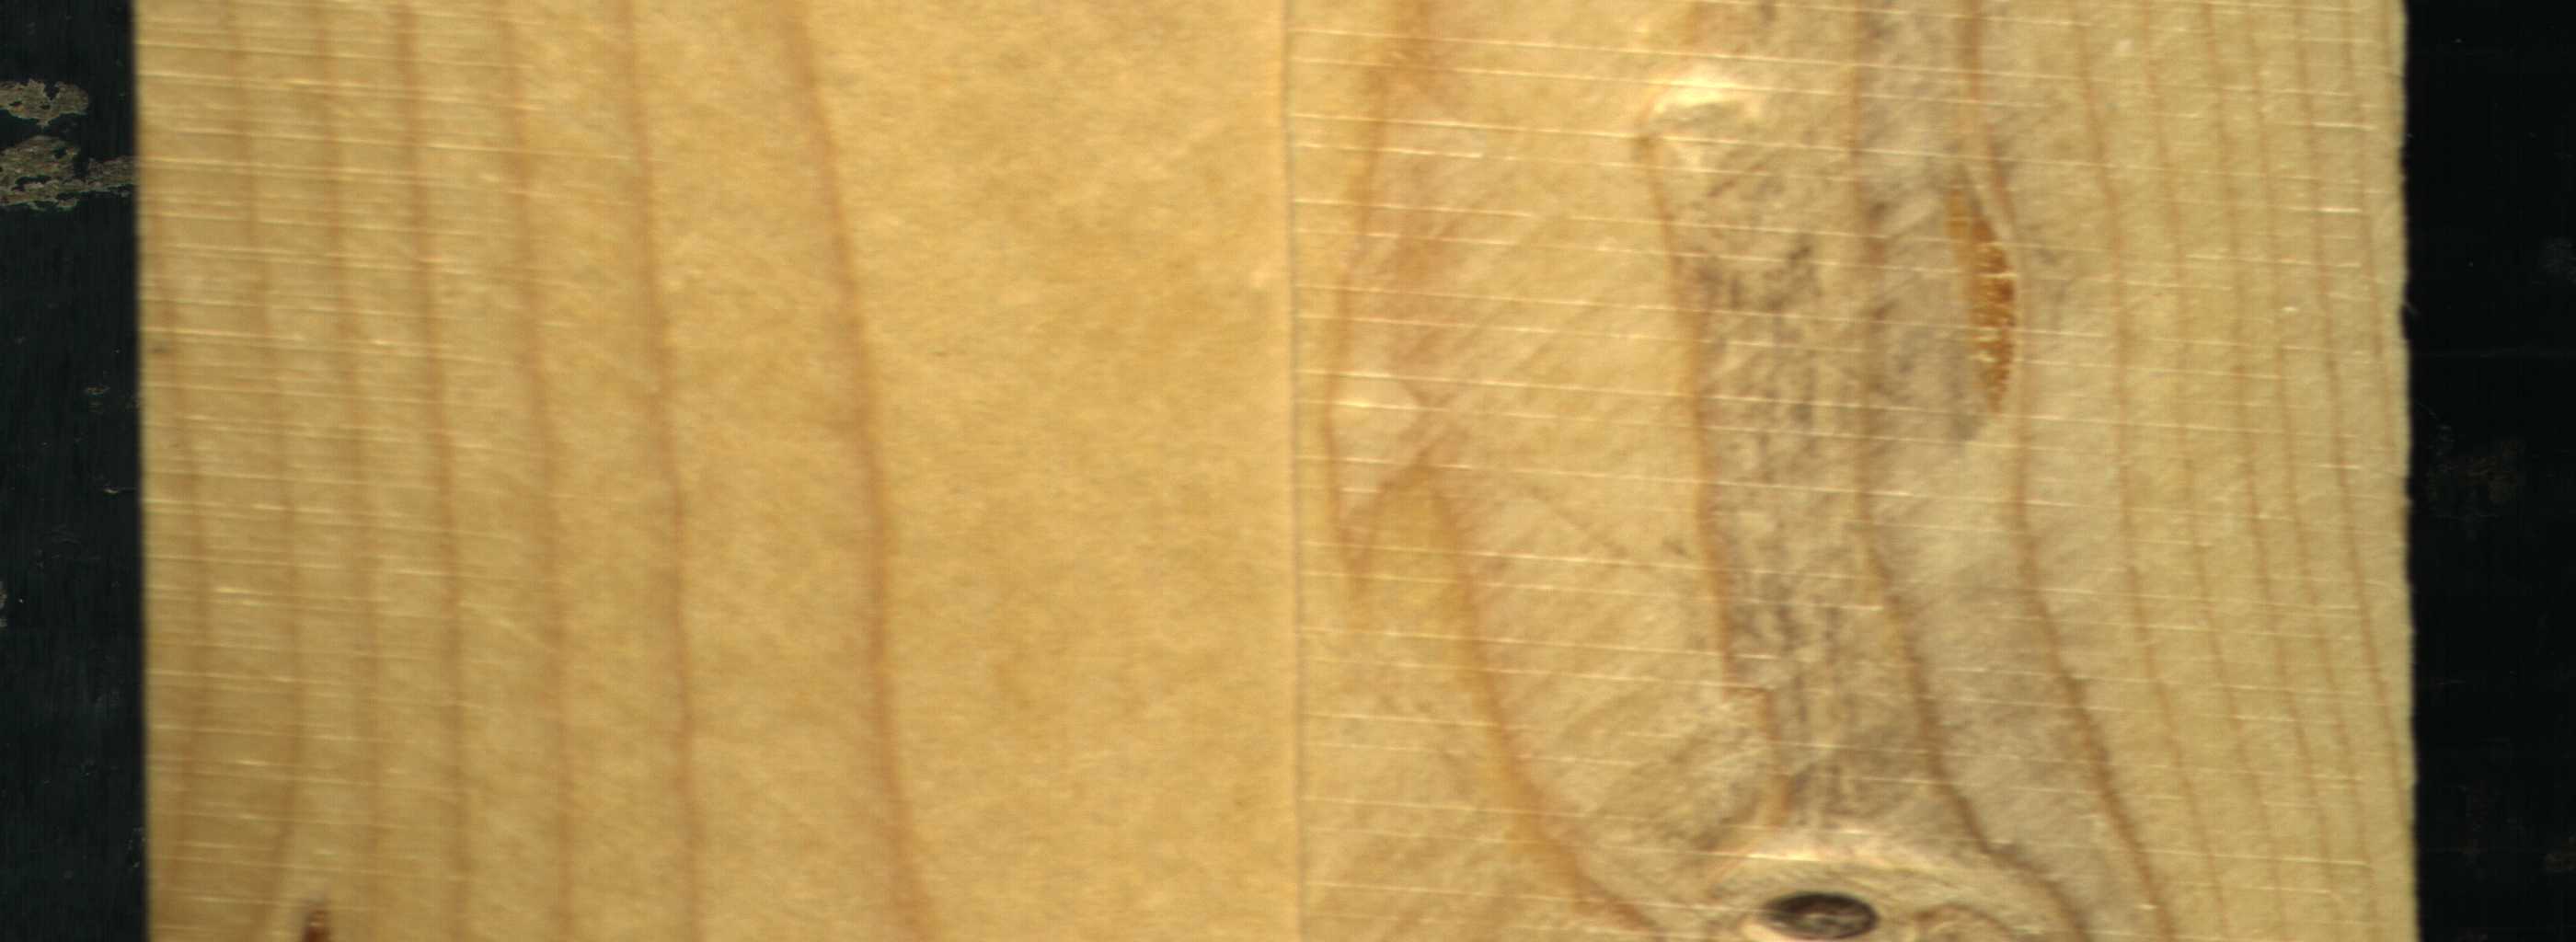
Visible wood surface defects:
resin
resin
Dead_Knot